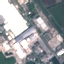
Label: Industrial